Question: There is something wrong in my source code but I'm not able to figure out what - please help

And my Code
'''
const lastFutured = featured.pop();
export default function Home() {
return (
<section className="container home">
<div className="row">
<h1>Featured Posts</h1>
<section className="featured-posts-container">
<PostMasonry posts={featured} columns={2} tagsOnTop={true} />
<MasonryPost posts={lastFutured} tagsOnTop={true} />
</section>
<h1>Trending Posts</h1>
<PostMasonry posts={trending} columns={3} />
</div>
</section>
);
}
'''
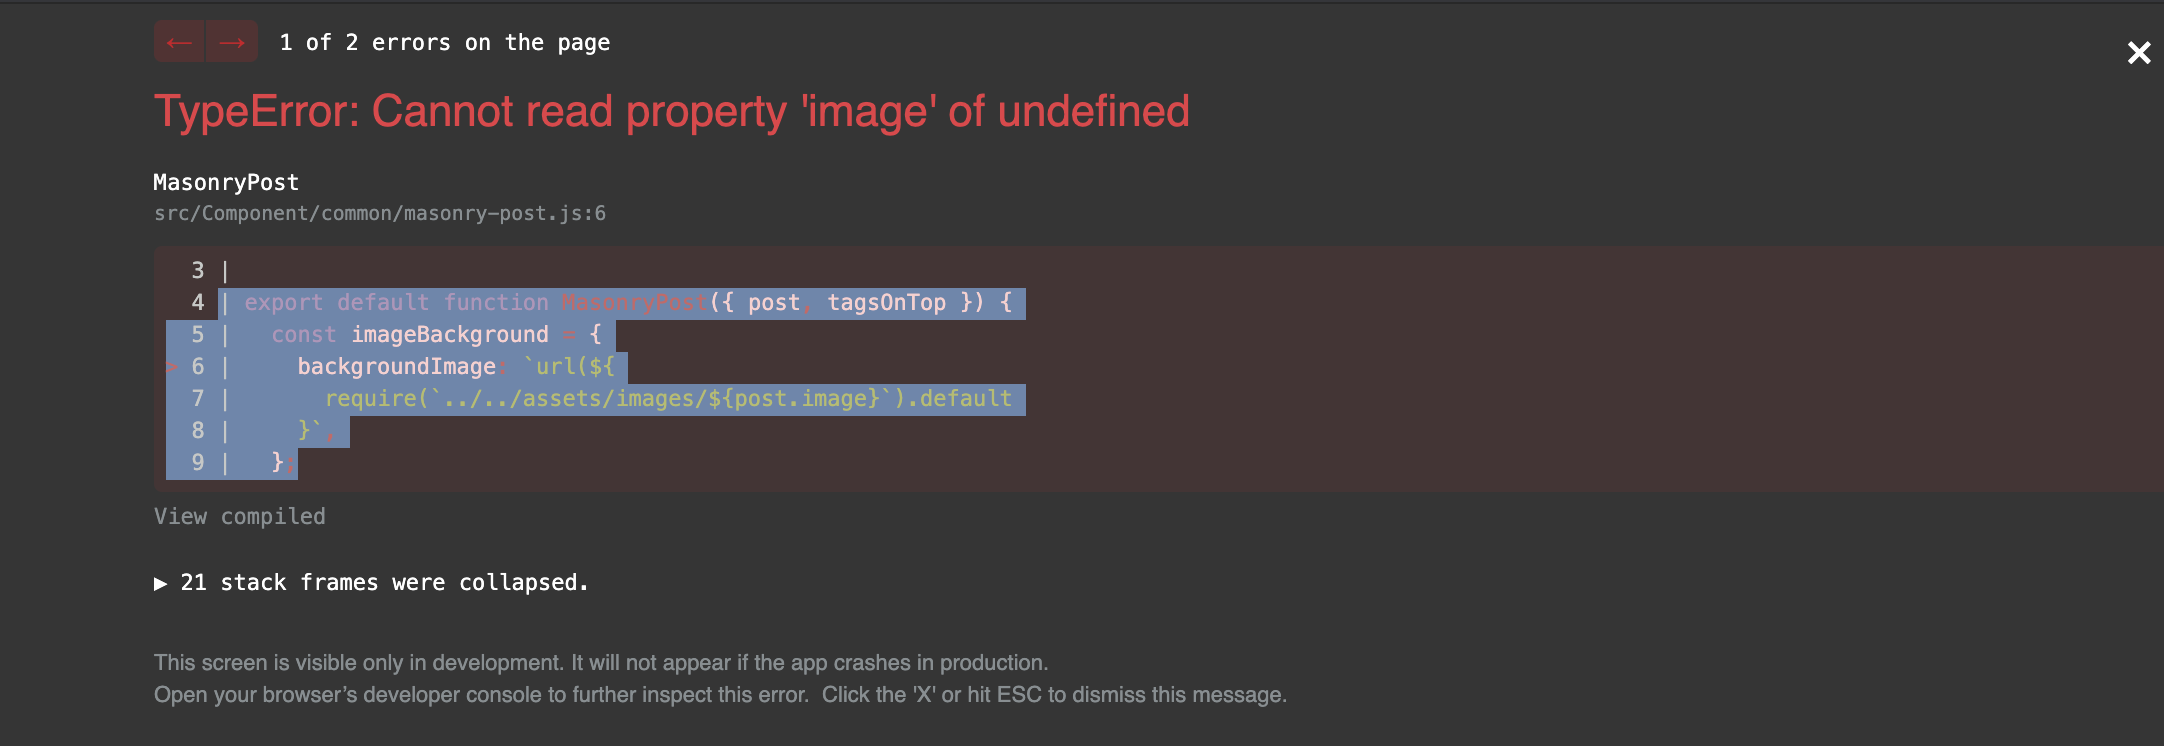
Answer: It is because you're not passing 'post' prop to the component. Looking at the way, the 'MasonryPost' function is defined, it's looking for a 'post' prop and not a 'posts' prop. Kindly change the following code:
'''
<MasonryPost posts={lastFutured} tagsOnTop={true} />
'''
To the following:
'''
<MasonryPost post={lastFutured} tagsOnTop={true} />
// ^^^^
'''
Use the 'post' prop and not the 'posts' prop, which might be the right one.